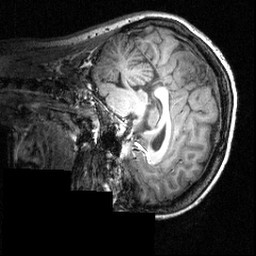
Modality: T1w
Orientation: sagittal
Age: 20
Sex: female
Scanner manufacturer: siemens
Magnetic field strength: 3.951 T
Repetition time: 1.5 s
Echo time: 0.00335 s